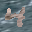
Label: 4